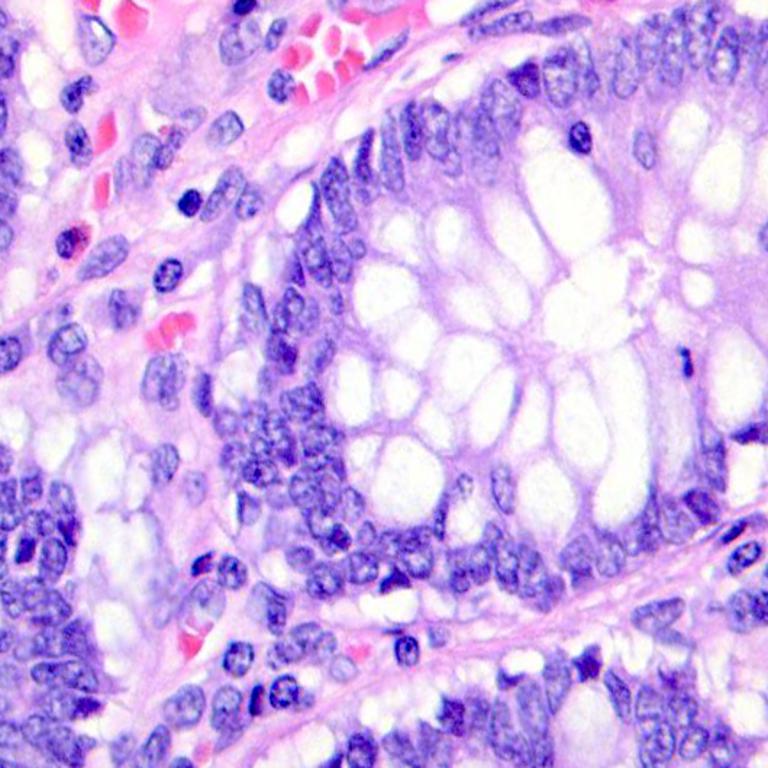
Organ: colon
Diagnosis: benign